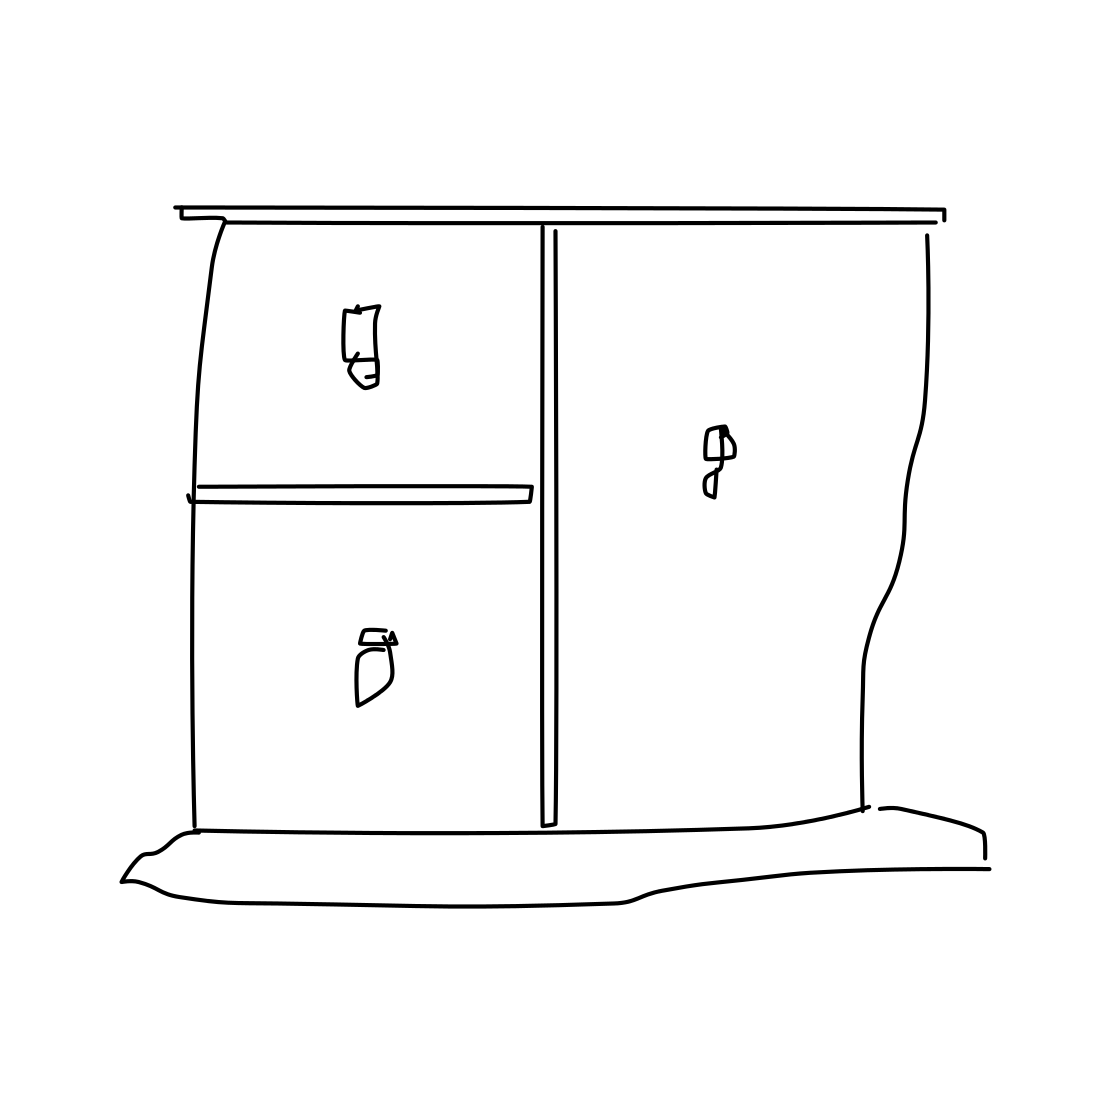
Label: cabinet